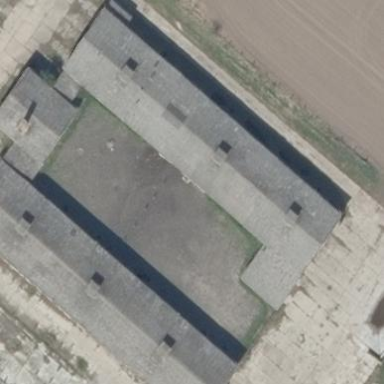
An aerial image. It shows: Stable building.